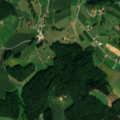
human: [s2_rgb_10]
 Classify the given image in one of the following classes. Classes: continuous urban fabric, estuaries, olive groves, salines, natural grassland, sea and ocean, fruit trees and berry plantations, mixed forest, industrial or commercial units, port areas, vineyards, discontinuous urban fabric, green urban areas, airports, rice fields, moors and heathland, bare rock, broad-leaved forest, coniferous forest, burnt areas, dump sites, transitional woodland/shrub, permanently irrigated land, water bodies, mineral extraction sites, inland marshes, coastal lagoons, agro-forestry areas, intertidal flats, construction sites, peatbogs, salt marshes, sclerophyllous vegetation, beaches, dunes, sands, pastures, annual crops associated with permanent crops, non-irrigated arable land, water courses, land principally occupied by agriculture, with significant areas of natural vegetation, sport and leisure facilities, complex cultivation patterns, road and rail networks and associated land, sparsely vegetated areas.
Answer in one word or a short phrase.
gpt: pastures, complex cultivation patterns, broad-leaved forest, mixed forest